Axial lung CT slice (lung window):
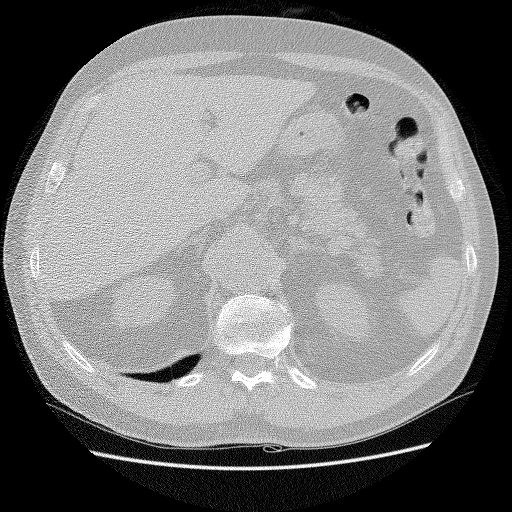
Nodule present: no